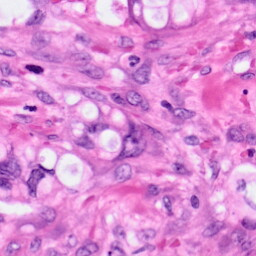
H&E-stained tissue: Pancreatic